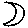
Label: moon